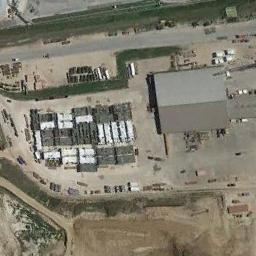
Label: industrial_area